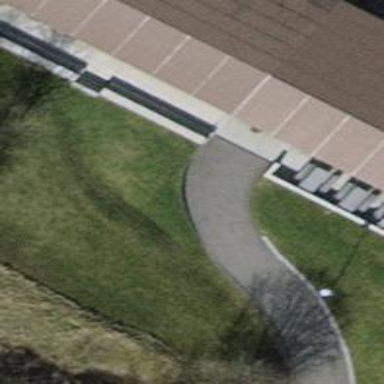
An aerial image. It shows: Tunnel footway.